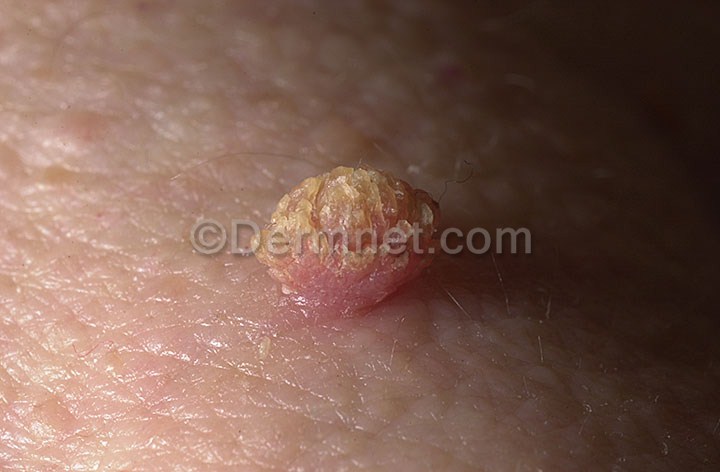
Disease: Warts Molluscum and other Viral Infections